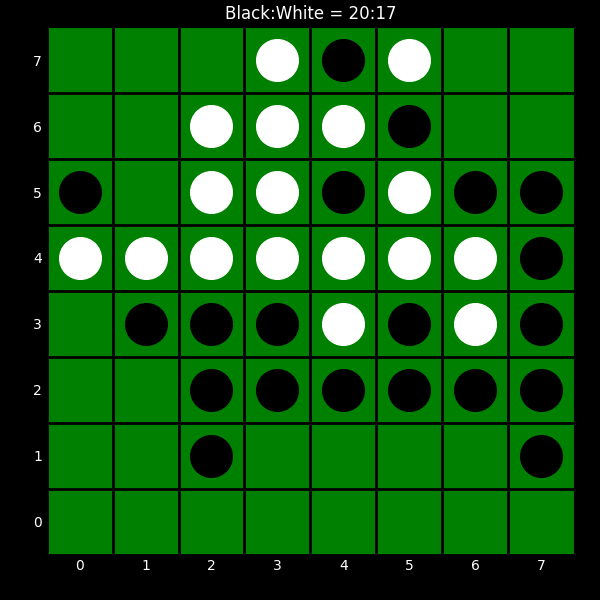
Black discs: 20
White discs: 17